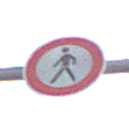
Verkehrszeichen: VerbotFussgaenger
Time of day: SunriseSunset
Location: Outdoor (Nature)
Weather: PartlyCloudy
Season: NotSpecified
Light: Natural